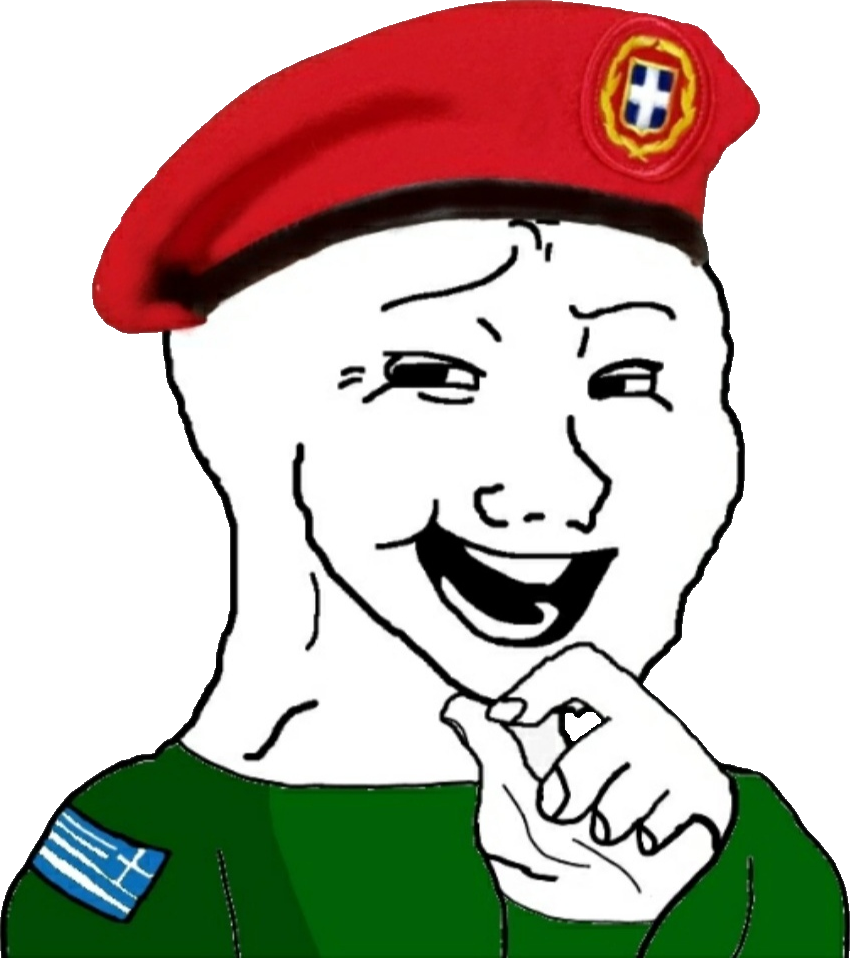
Label: 5_Smugjak